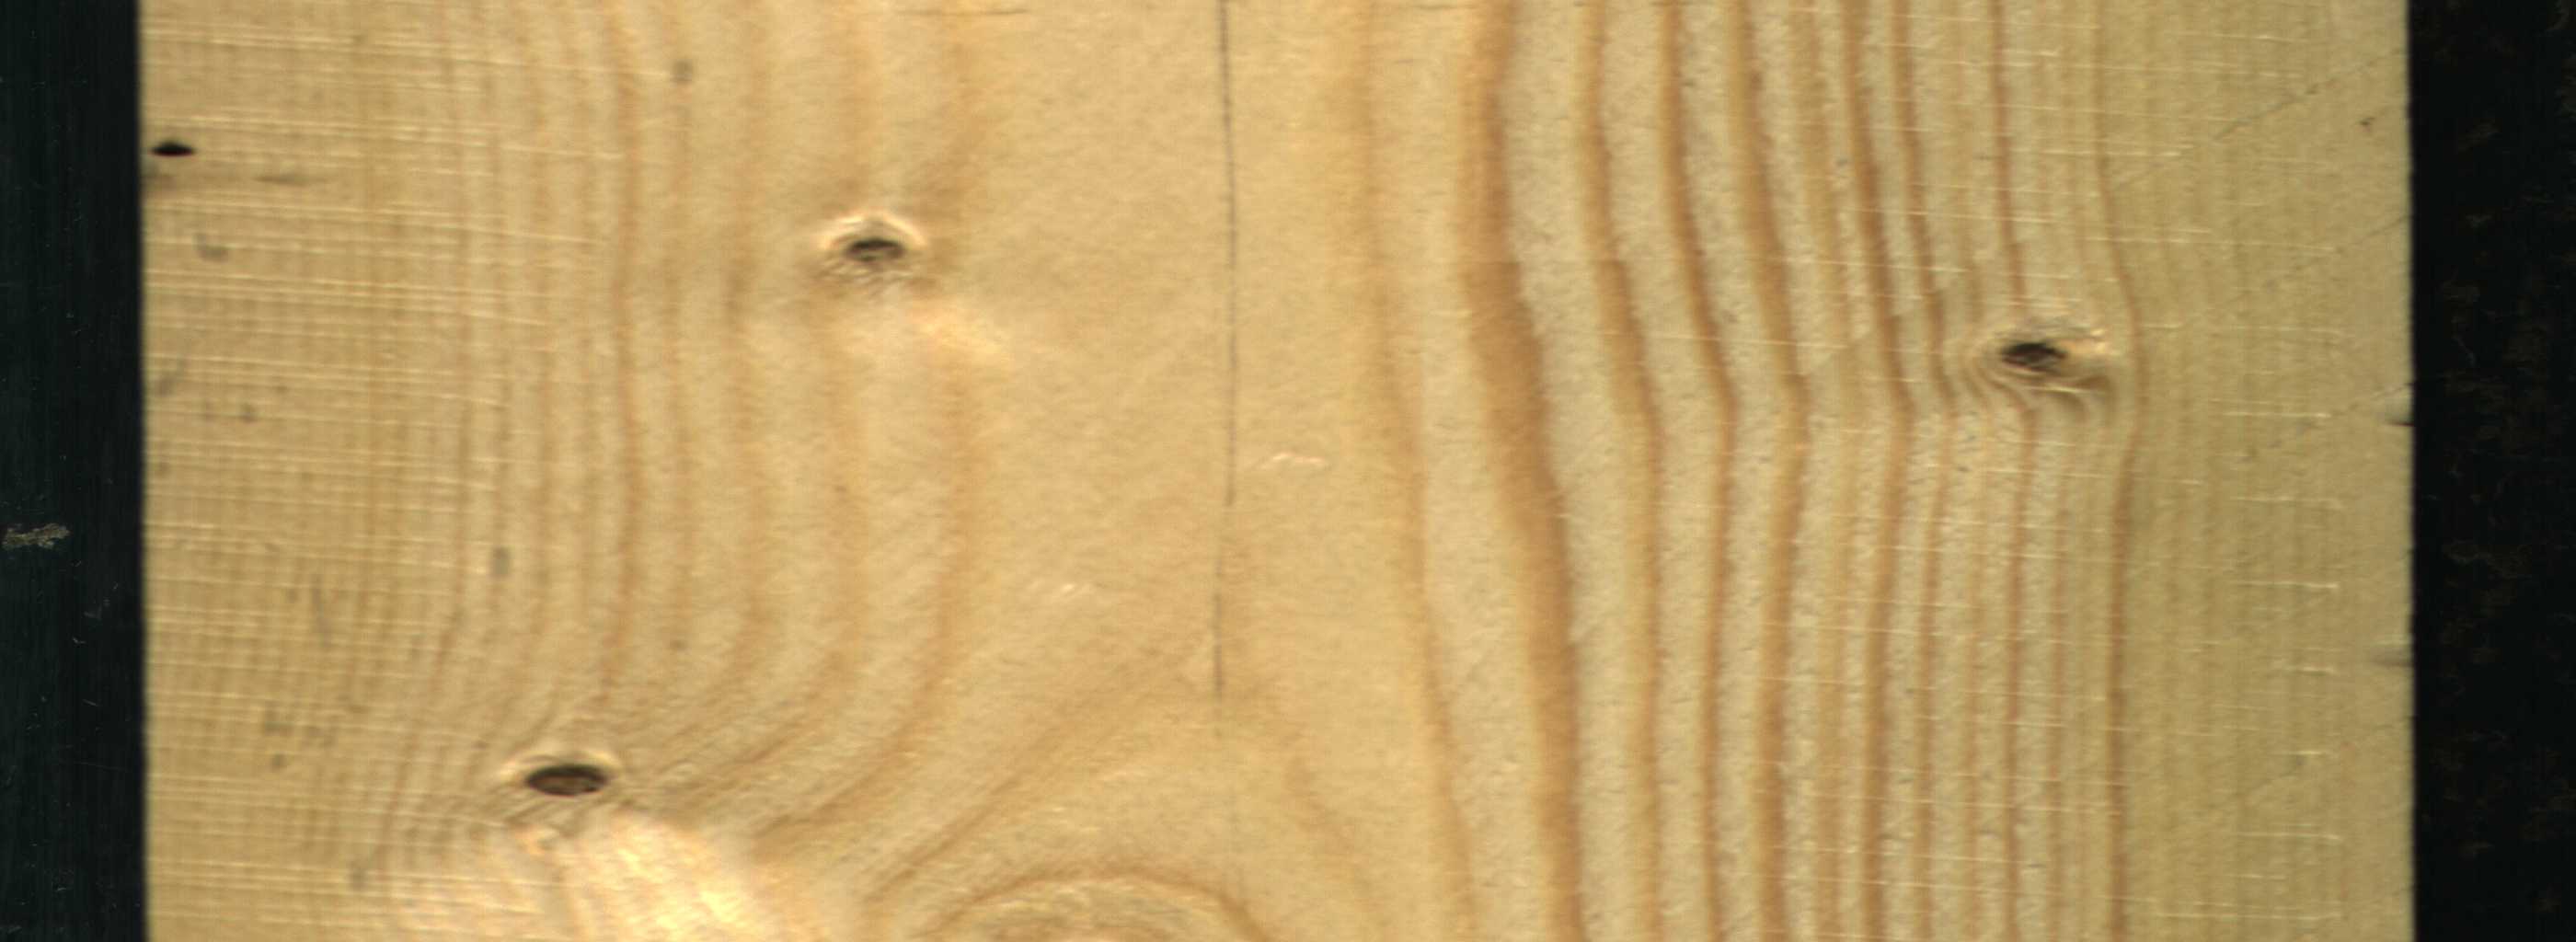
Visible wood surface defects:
Dead_Knot
Dead_Knot
Dead_Knot
Live_Knot